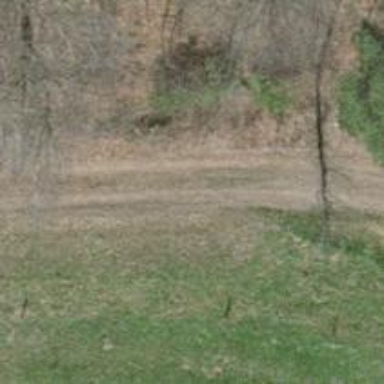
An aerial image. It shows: Dirt track road.